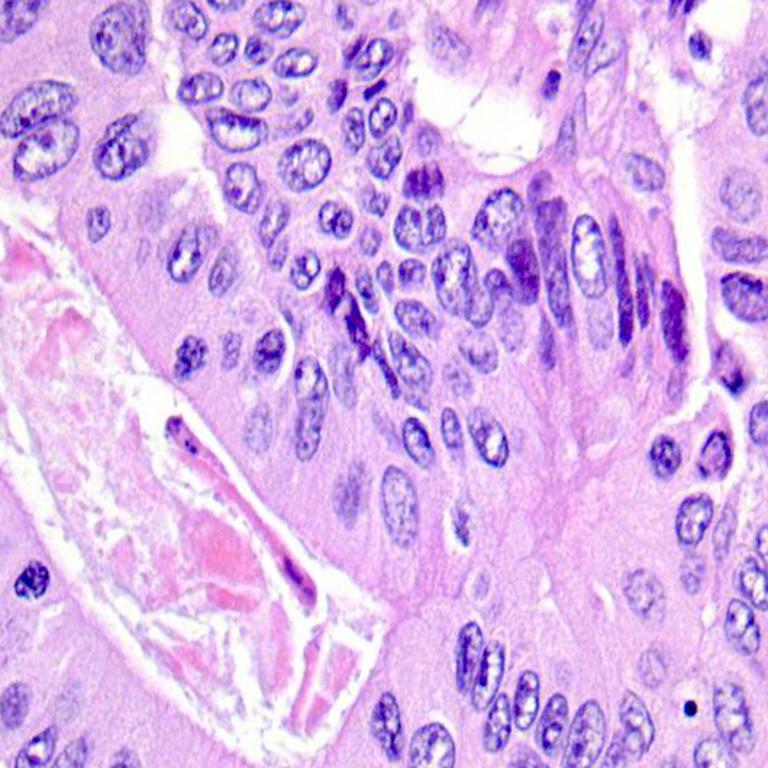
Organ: colon
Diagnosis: adenocarcinomas